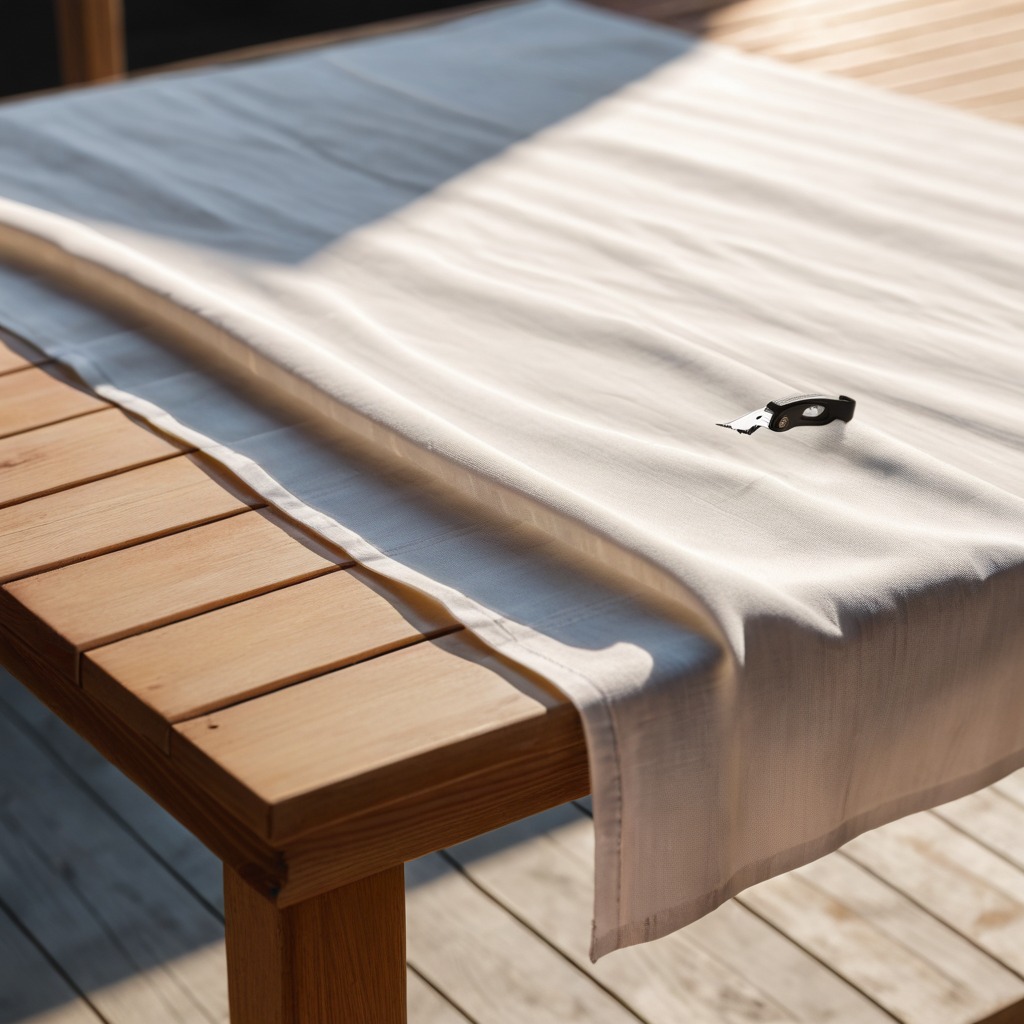
A utility knife lying on a wooden table in an outdoor workshop during daytime bright natural light soft shadows worn but beneath the cloth.